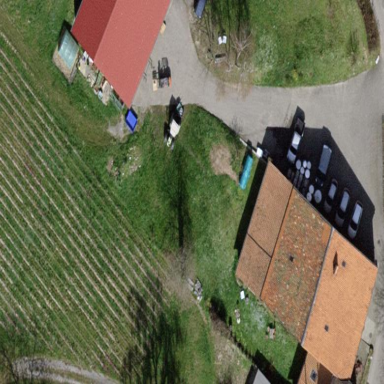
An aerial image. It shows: Farmyard area.